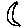
Label: moon